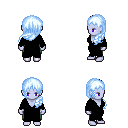
a pixel art fantasy rpg character, female body template, dark elf, purple skin, black robe, teal pants, white cyan left-swept hairstyle, four views (front, back, left, right), 2x2 character sprite sheet, small pixel art, hard edges, no anti-aliasing